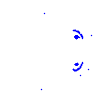
Particle: pion